Chest X-ray:
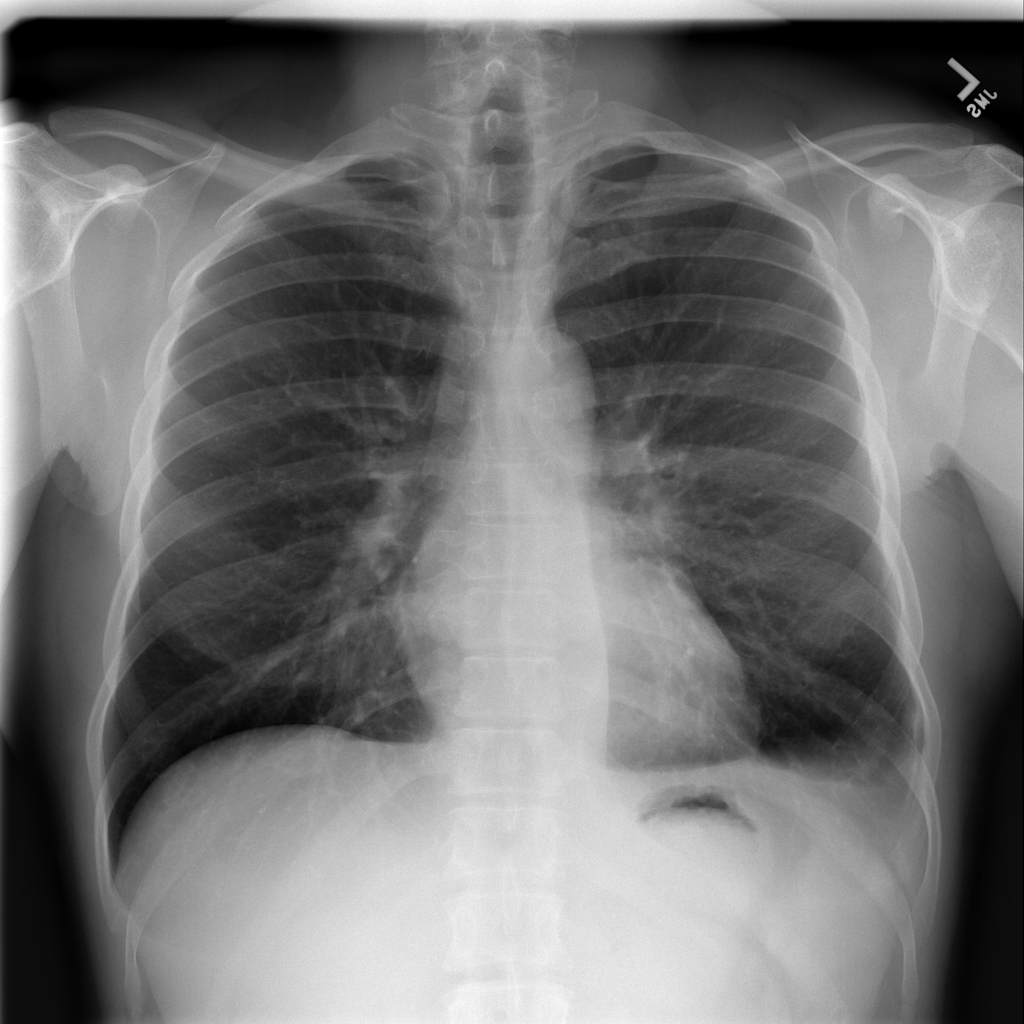
Findings: Effusion
No abnormal finding: no